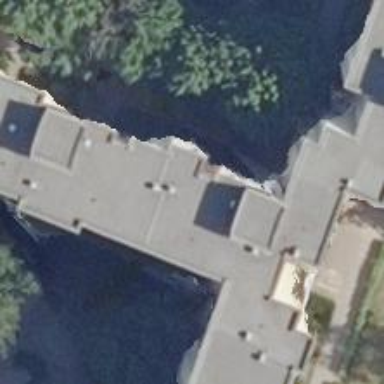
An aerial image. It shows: Apartment building with flat roof.